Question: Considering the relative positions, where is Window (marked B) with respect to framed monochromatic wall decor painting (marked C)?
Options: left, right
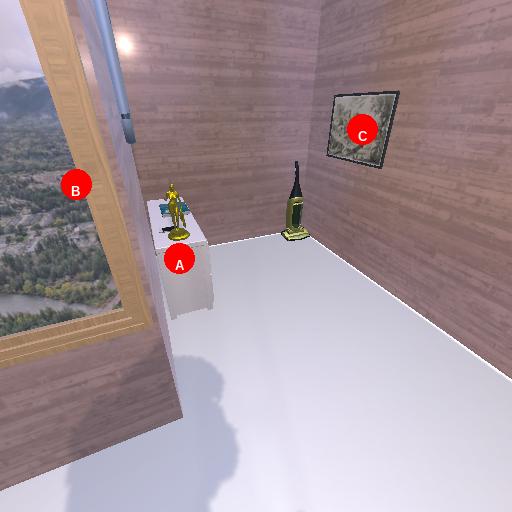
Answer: left